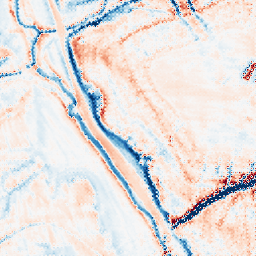
Category: multiscale
Decomposition family: dog
Decomposition parameters: sigma_low: 1
sigma_high: 5
Upsampling method: regularized
Upsampling parameters: scale: 2
lambda_reg: 0.1
Upsampling scale: 2